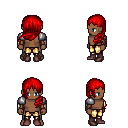
a pixel art fantasy rpg character, male body template, human, dark skin, steel arm armor, gold greaves, red left-swept hairstyle, cloth bracers, maroon shoes, four views (front, back, left, right), 2x2 character sprite sheet, small pixel art, hard edges, no anti-aliasing